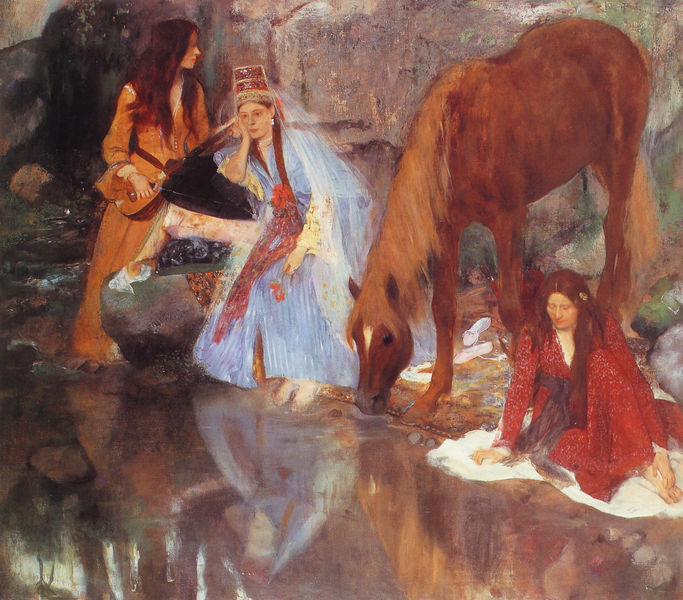
Titel: Porträt von Mlle E.F. (Portrait de Mlle E.F...; à propos du ballett “La Source”)
Künstler: Edgar Degas
Institution: New York, The Brooklyn Museum
Schlagwörter: blau, felsen, gemälde, wasser, fluss, frauen, see, teich, frau, hut, kleid, kleider, orange, schmuck, rot, schal, schleier, tuch, trinken, wand, stein, spiegel, spiegelung, gewand, haare, gitarre, musik, schön, pferd, mähne, schweif, ruhe, schuhe, spiegelbild, fels, pause, rast, blue, hat, red, white, women, langeweile, hair, painting, woman, musikinstrument, streifen, reflection, brown, nachdenklich, nachdenken, tasche, tracht, rocks, märchen, water, reflektion, tränke, laute, river, color, musician, durst, horse, blue dress, cave, bored, drinking, freuen, guitar, lute, red dress, shoreline, kimono, mandoline, clean, contempt